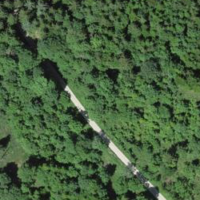
EUNIS habitat code: 41
Species observed at this site:
Cornus sanguinea